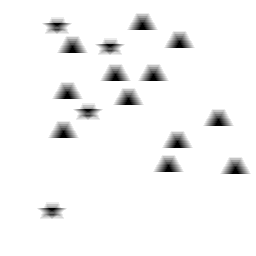
Squares: 0
Triangles: 12
Stars: 4
Total shapes: 16